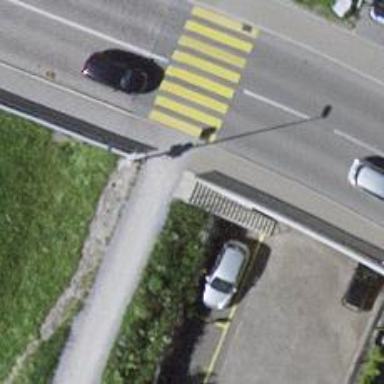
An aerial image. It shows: Set of steps on the road.